Question: I need to insert 3 boxes next to each other in wordpress theme. I'm using .
What I did I create a page and I named it "offers", and I wrote the following code
'''
<div class="col-xs-4 text-center offer-box">
<h1>Offer 1</h1>
<p>Pellentesque habitant morbi tristique senectus et netus et malesuada fames ac turpis egestas. Vestibulum tortor quam, feugiat vitae, ultricies eget, tempor sit amet, ante. Donec eu libero sit amet quam egestas semper. </p>
</div>
<div class="col-xs-4 text-center offer-box">
<h1>Offer 2</h1>
<p>Pellentesque habitant morbi tristique senectus et netus et malesuada fames ac turpis egestas. Vestibulum tortor quam, feugiat vitae, ultricies eget, tempor sit amet, ante. Donec eu libero sit amet quam egestas semper. </p>
</div>
<div class="col-xs-4 text-center offer-box">
<h1>Offer 3</h1>
<p>Pellentesque habitant morbi tristique senectus et netus et malesuada fames ac turpis egestas. Vestibulum tortor quam, feugiat vitae, ultricies eget, tempor sit amet, ante. Donec eu libero sit amet quam egestas semper. </p>
</div>
'''
in css file, I wrote
'''
.offer-box {
background: #f4e759;
height: 300px;
border-radius: 10px;
}
.offer-box h1 {
color: #080808;
}
.offer-box p {
color: #080808;
font-size: 1.2em;
}
'''
It works but the boxes appear without margins. I need to make it with margins left and right for each box.
It should appear like that image exactly

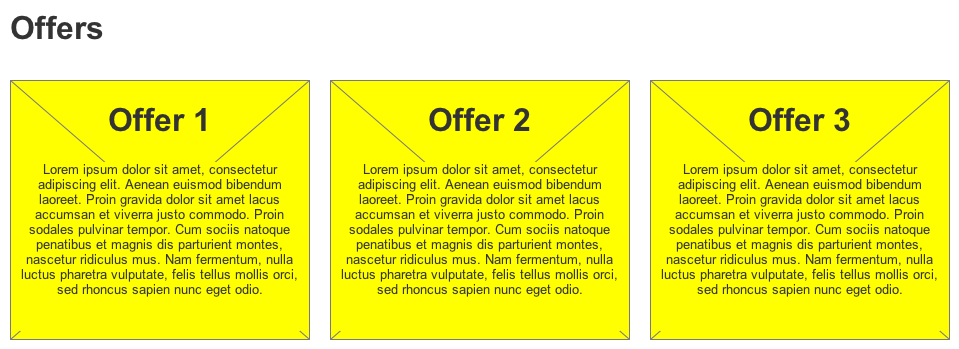
Answer: First you should wrap your columns into a row. '<div class="row"></div>' You should insert another '<div>' in yor columns for styling purposes because
> Columns create gutters (gaps between column content) via padding. That padding is offset in rows for the first and last column via negative margin on .rows.
Try this
'''
<div class="row">
<div class="col-xs-4">
<div class="text-center offer-box">
<h1>Offer 1</h1>
<p>Pellentesque habitant morbi tristique senectus et netus et malesuada fames ac turpis egestas. Vestibulum
tortor quam, feugiat vitae, ultricies eget, tempor sit amet, ante. Donec eu libero sit amet quam egestas
semper. Aenean ultricies mi vitae est. Mauris placerat eleifend leo. Quisque sit amet est et sapien
ullamcorper pharetra. Vestibulum erat wisi, condimentum sed, commodo vitae, ornare sit amet, wisi.
Aenean fermentum, elit eget tincidunt condimentum, eros ipsum rutrum orci, sagittis tempus lacus enim ac
dui. Donec non enim in turpis pulvinar facilisis. Ut felis. Praesent dapibus, neque id cursus faucibus,
tortor neque egestas augue, eu vulputate magna eros eu erat. Aliquam erat volutpat. Nam dui mi,
tincidunt quis, accumsan porttitor, facilisis luctus, metus</p>
</div>
</div>
<div class="col-xs-4">
<div class="text-center offer-box">
<h1>Offer 2</h1>
<p>Pellentesque habitant morbi tristique senectus et netus et malesuada fames ac turpis egestas. Vestibulum
tortor quam, feugiat vitae, ultricies eget, tempor sit amet, ante. Donec eu libero sit amet quam egestas
semper. Aenean ultricies mi vitae est. Mauris placerat eleifend leo. Quisque sit amet est et sapien
ullamcorper pharetra. Vestibulum erat wisi, condimentum sed, commodo vitae, ornare sit amet, wisi.
Aenean fermentum, elit eget tincidunt condimentum, eros ipsum rutrum orci, sagittis tempus lacus enim ac
dui. Donec non enim in turpis pulvinar facilisis. Ut felis. Praesent dapibus, neque id cursus faucibus,
tortor neque egestas augue, eu vulputate magna eros eu erat. Aliquam erat volutpat. Nam dui mi,
tincidunt quis, accumsan porttitor, facilisis luctus, metus</p>
</div>
</div>
<div class="col-xs-4">
<div class="text-center offer-box">
<h1>Offer 3</h1>
<p>Pellentesque habitant morbi tristique senectus et netus et malesuada fames ac turpis egestas. Vestibulum
tortor quam, feugiat vitae, ultricies eget, tempor sit amet, ante. Donec eu libero sit amet quam egestas
semper. Aenean ultricies mi vitae est. Mauris placerat eleifend leo. Quisque sit amet est et sapien
ullamcorper pharetra. Vestibulum erat wisi, condimentum sed, commodo vitae, ornare sit amet, wisi.
Aenean fermentum, elit eget tincidunt condimentum, eros ipsum rutrum orci, sagittis tempus lacus enim ac
dui. Donec non enim in turpis pulvinar facilisis. Ut felis. Praesent dapibus, neque id cursus faucibus,
tortor neque egestas augue, eu vulputate magna eros eu erat. Aliquam erat volutpat. Nam dui mi,
tincidunt quis, accumsan porttitor, facilisis luctus, metus</p>
</div>
</div>
</div>
'''
Check this link too for more examples <URL>